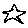
Label: star